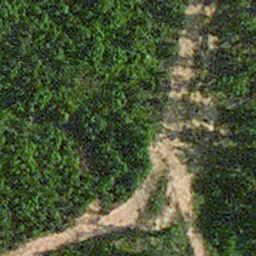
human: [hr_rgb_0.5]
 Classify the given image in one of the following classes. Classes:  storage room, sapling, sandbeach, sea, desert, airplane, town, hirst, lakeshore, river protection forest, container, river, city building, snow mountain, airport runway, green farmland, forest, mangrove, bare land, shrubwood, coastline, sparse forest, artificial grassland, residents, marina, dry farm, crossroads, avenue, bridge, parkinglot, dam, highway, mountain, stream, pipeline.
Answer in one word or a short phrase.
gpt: avenue